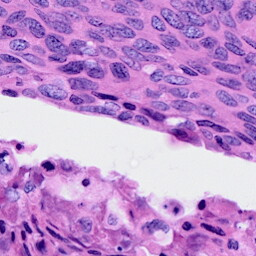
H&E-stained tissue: Cervix